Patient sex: M
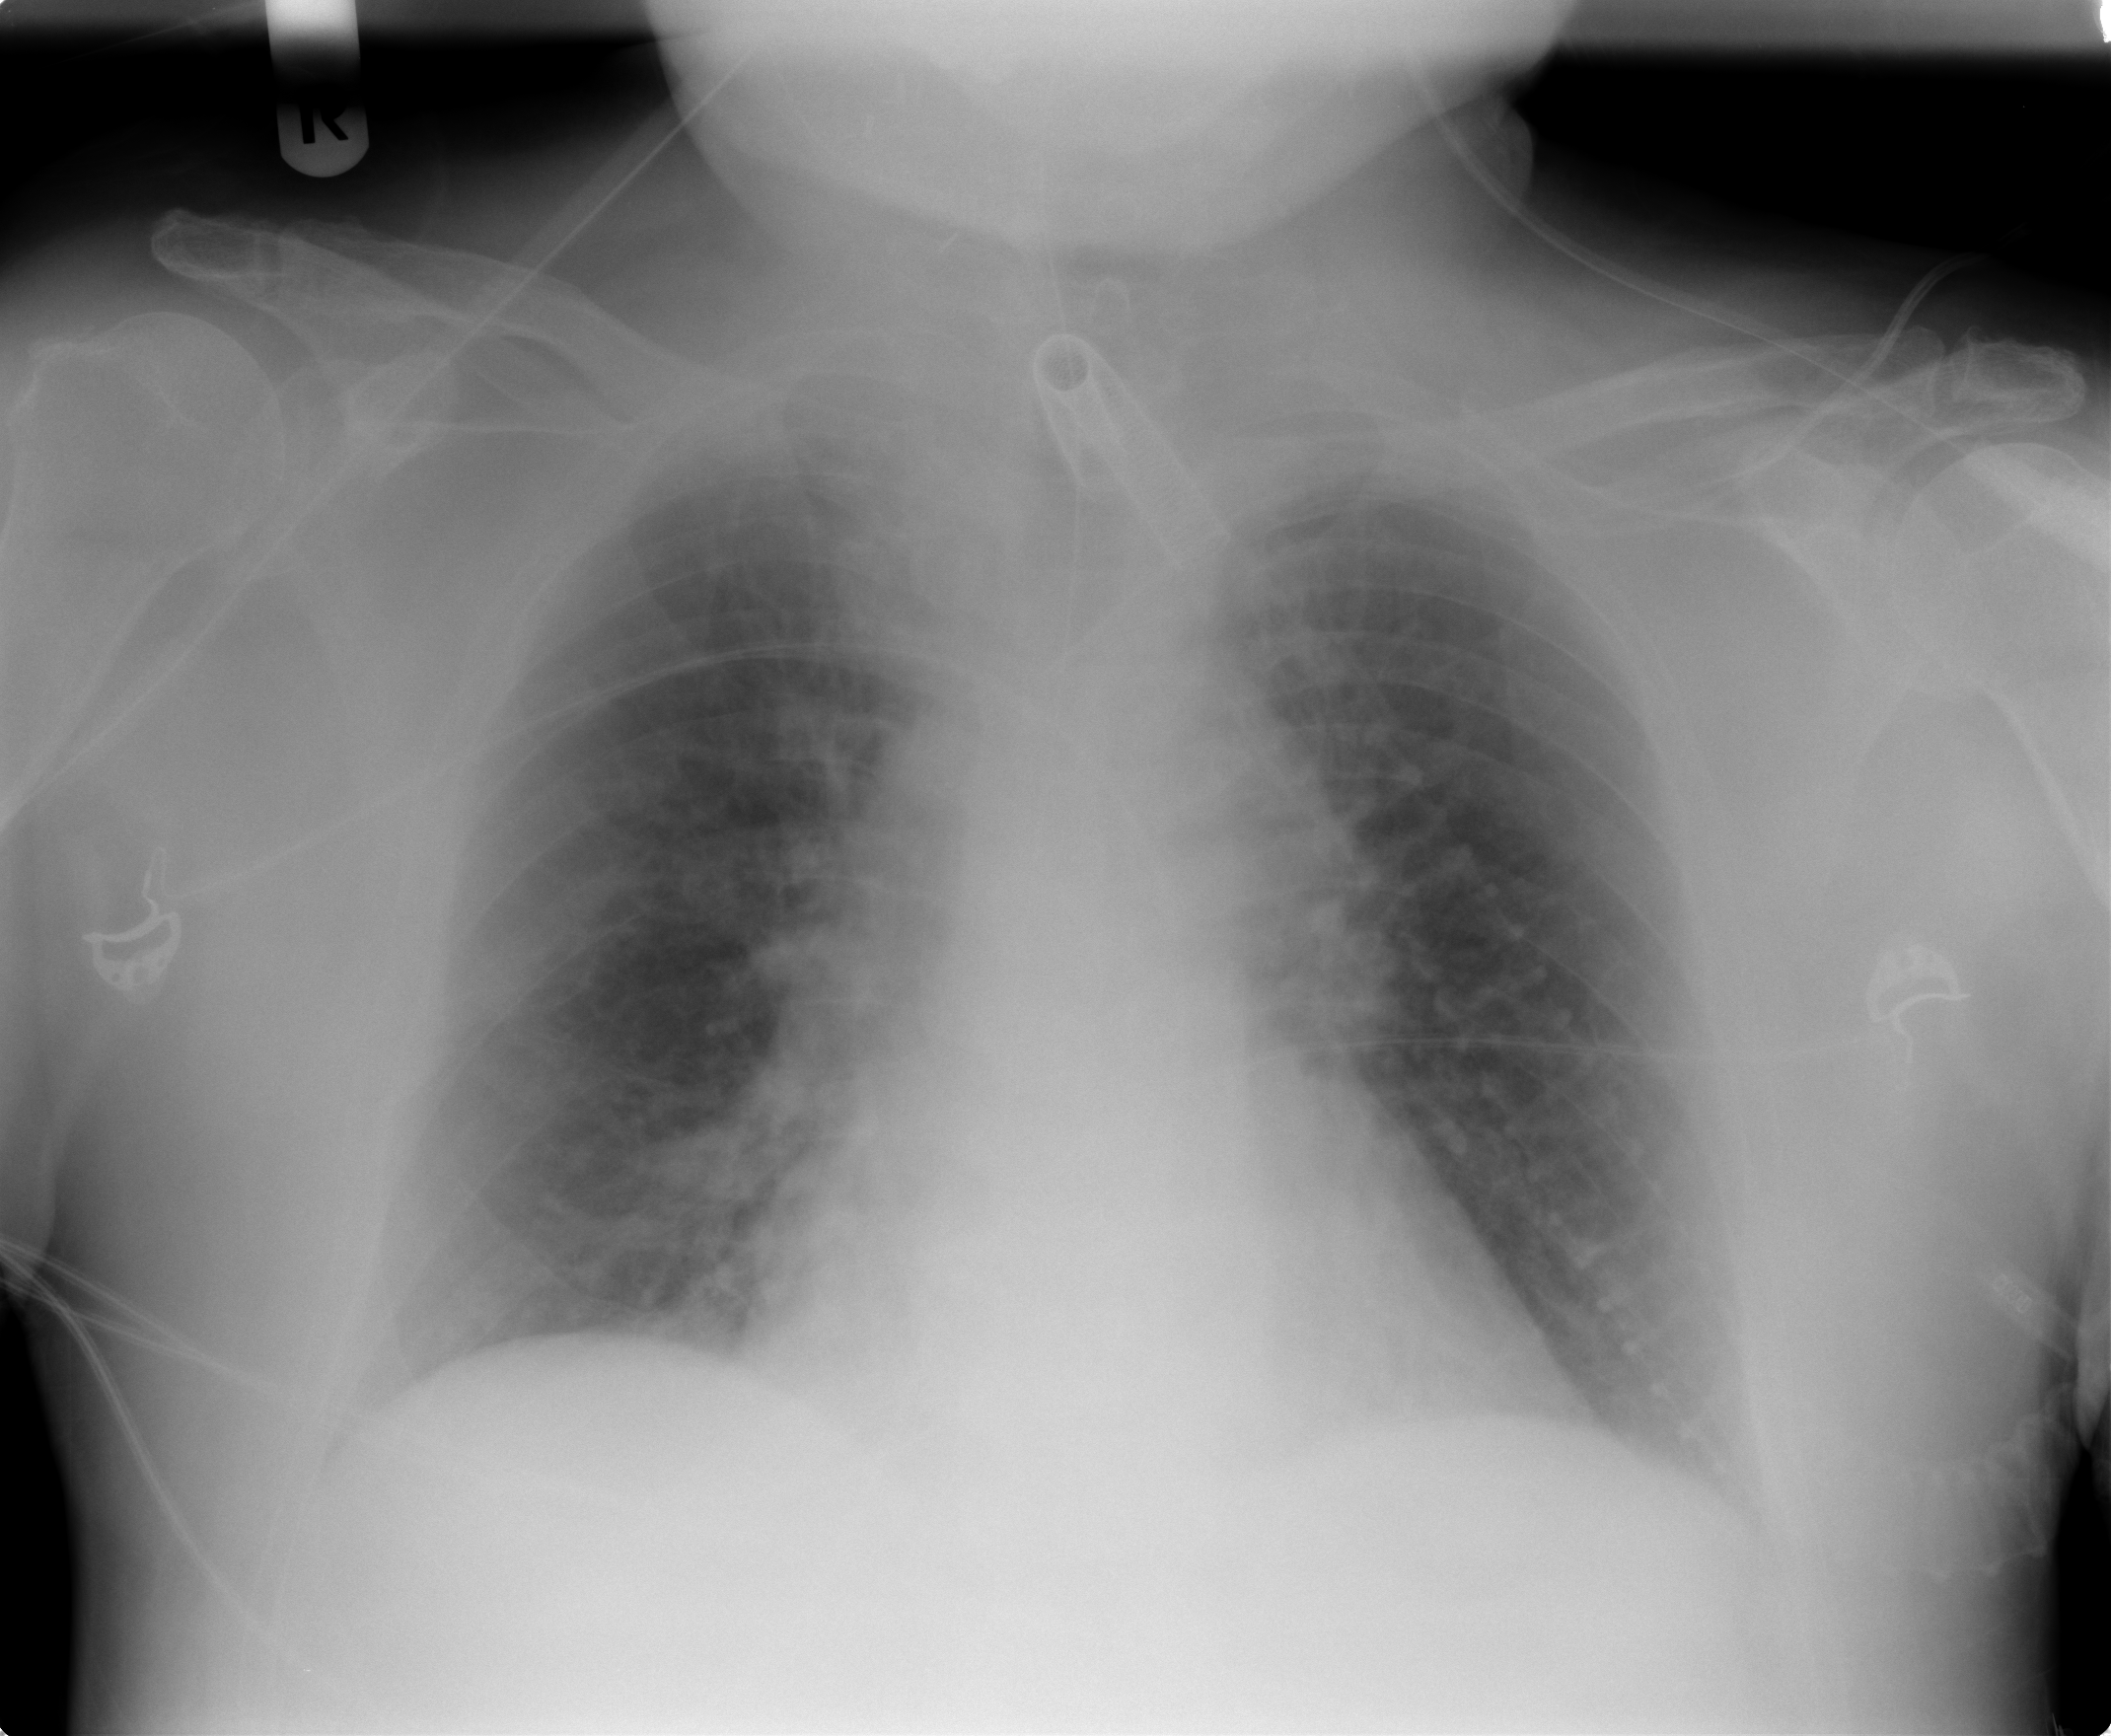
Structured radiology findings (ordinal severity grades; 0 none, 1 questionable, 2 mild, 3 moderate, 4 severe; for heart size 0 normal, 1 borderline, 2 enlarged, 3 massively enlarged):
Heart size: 1
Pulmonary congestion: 2
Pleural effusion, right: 0
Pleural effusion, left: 0
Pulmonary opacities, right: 0
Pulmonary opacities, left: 0
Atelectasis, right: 0
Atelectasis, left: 0